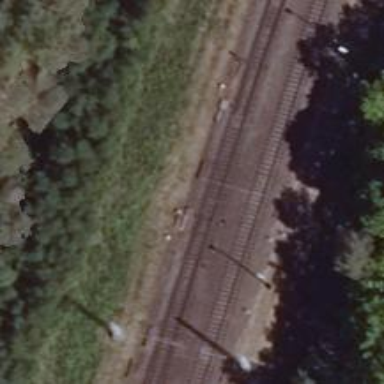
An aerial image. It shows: Railway track with contact line for electrification.